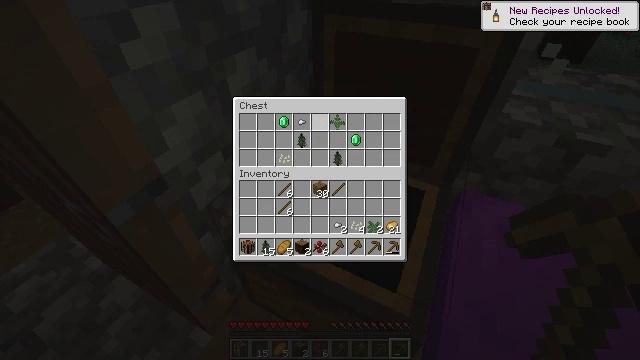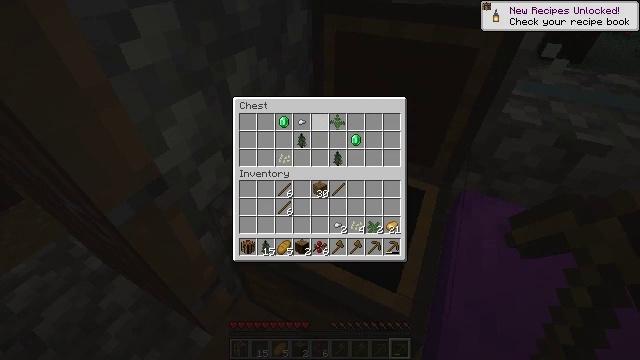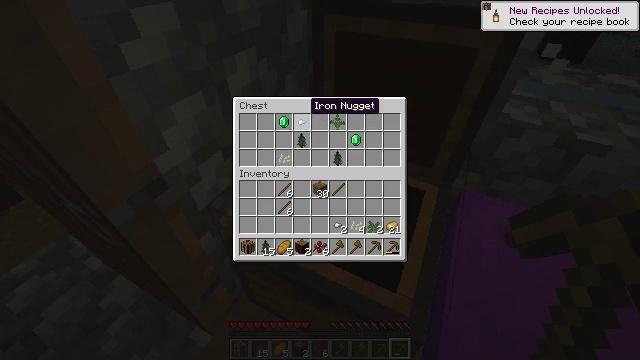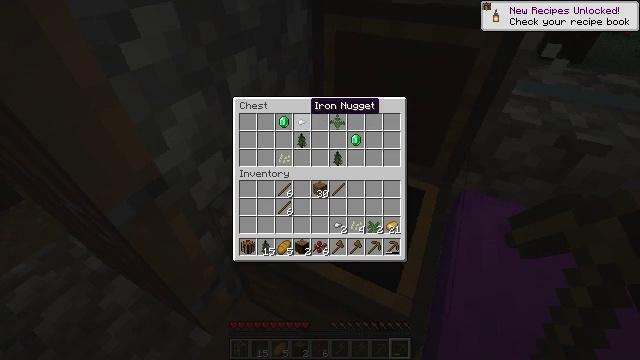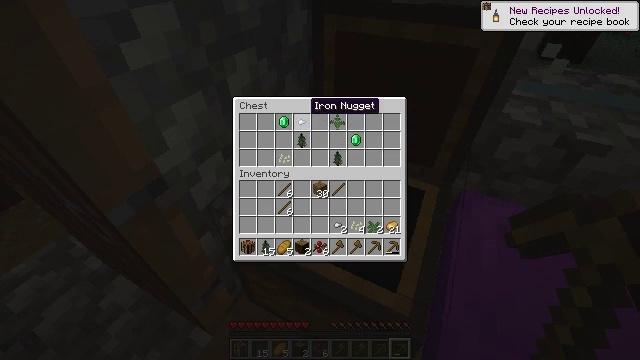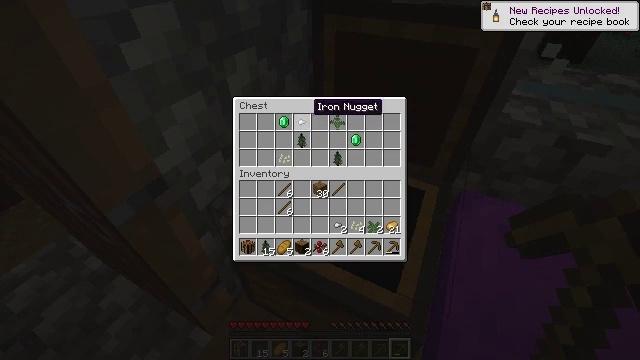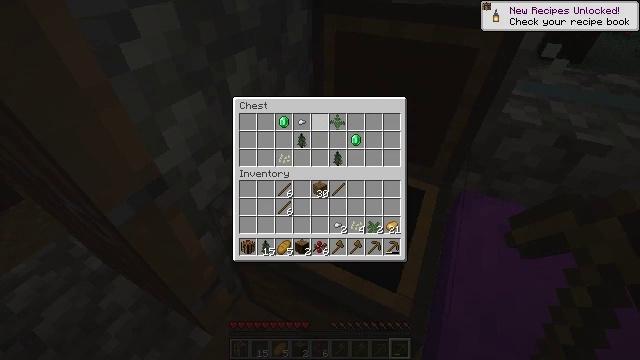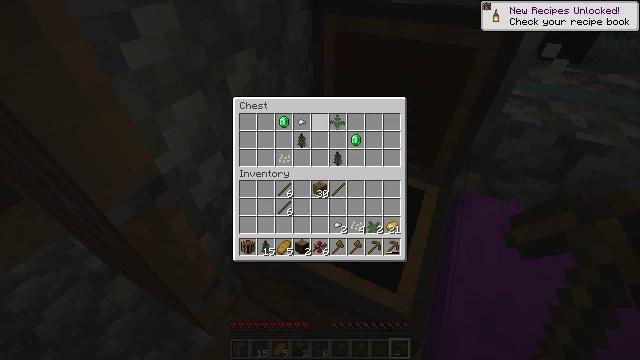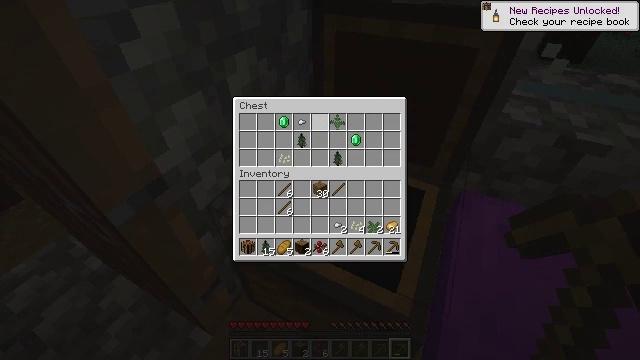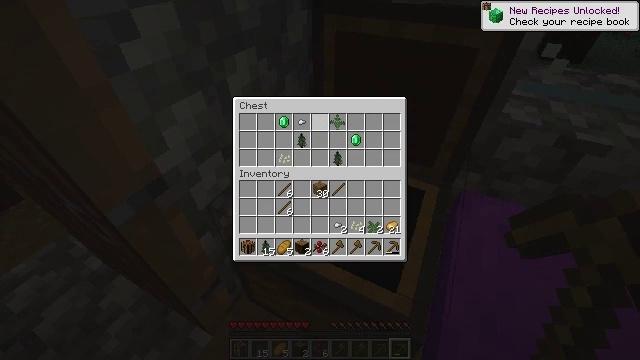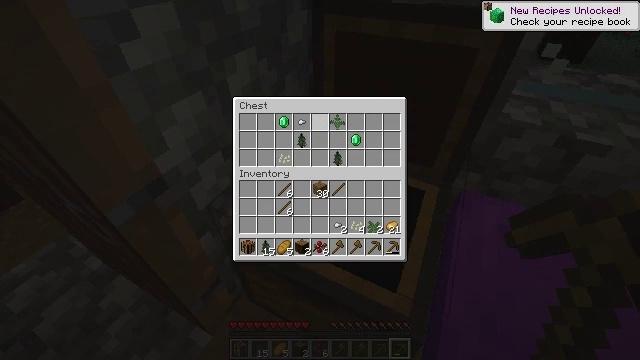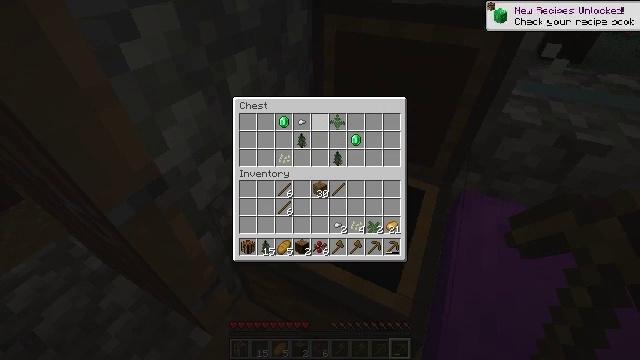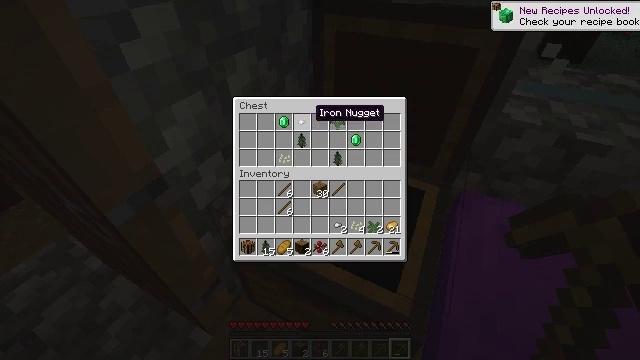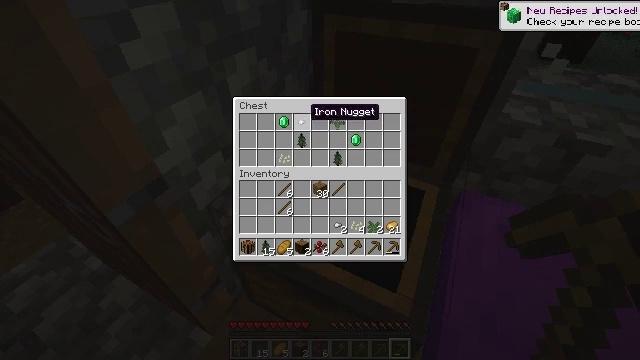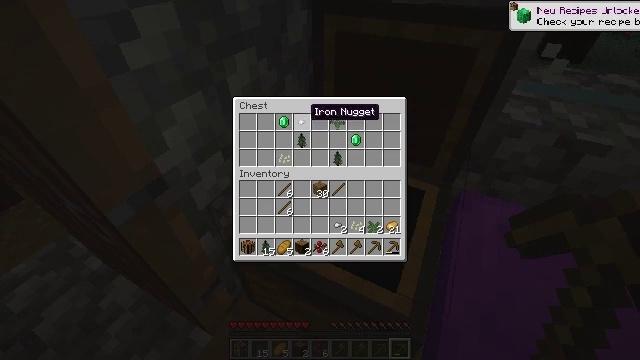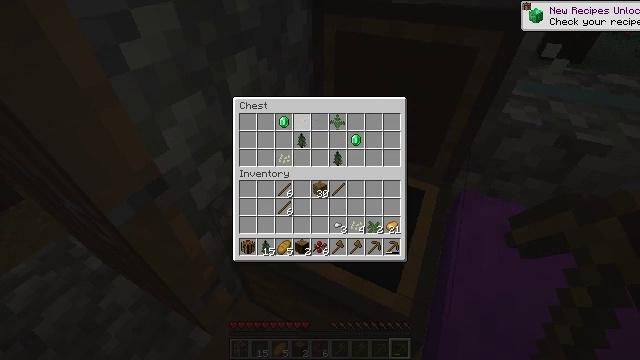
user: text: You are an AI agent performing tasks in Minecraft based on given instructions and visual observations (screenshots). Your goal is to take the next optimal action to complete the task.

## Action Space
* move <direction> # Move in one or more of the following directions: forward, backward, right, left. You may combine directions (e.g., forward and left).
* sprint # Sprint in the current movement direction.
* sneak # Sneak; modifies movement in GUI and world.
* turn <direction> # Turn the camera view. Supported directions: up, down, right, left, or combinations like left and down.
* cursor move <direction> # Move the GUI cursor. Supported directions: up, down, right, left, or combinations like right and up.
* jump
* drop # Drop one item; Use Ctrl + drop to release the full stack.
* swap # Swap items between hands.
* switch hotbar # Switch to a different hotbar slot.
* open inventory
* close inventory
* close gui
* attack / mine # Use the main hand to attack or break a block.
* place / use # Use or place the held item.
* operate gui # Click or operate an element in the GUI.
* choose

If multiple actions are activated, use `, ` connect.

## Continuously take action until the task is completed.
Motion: motion action
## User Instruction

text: Collect the pumpkin by holding left button.
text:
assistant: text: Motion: sneak, cursor move up
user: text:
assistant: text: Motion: sneak, cursor move left and up
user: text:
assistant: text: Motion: sneak
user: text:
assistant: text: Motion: sneak
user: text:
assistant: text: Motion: sneak
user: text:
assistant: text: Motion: sneak
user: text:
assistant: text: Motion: sneak
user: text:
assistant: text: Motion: sneak
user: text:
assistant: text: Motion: sneak, operate gui
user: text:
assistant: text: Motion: sneak, operate gui
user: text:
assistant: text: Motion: sneak, operate gui
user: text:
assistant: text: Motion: sneak
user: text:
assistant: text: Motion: sneak
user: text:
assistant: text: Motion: sneak
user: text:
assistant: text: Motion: sneak, operate gui
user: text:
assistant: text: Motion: sneak, operate gui
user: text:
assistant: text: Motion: sneak, operate gui
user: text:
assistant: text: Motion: sneak
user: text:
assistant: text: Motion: sneak, cursor move down
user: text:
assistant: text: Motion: sneak, cursor move down
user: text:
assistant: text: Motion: sneak
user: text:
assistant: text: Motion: sneak
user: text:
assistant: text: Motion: sneak, operate gui
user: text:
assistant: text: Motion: sneak, operate gui
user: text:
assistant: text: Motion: sneak, operate gui
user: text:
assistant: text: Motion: sneak
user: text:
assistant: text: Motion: sneak, cursor move right
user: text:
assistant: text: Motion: sneak
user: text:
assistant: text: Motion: sneak
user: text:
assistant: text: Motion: sneak